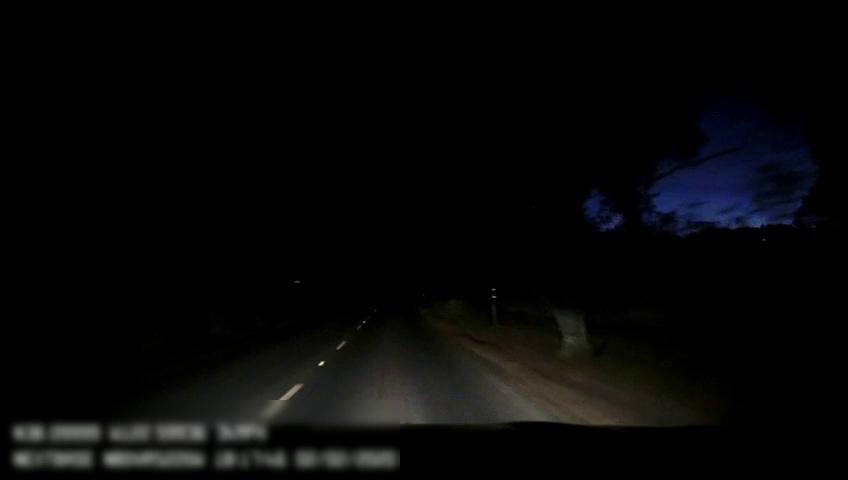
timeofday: Night
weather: Other
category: Drivable Space
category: Lanes | Opposite Lane
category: Lanes | Current Lane